Question: I'm using JQuery Validation on my form, and I'm trying to get the input elements to show a red border if the input is invalid, and also show the error message underneath the appropriate input element.
My HTML code is basically this:
'''
<div id="formContainer">
<form id="mainForm" action="action.php" method="post">
<input class="formTextBox" type="url" name="website" placeholder="website" required />
<input class="formTextBox" type="email" name="email" placeholder="e-mail" required />
<button type="submit" class="buttonForm" id="submitBtn"> <span id="buttonContent">Snapshot my site</span> </button>
</form>
</div>
'''
I've tried adding specific DIVs after the form (still in #formContainer), that will get populated with the error using the 'errorPlacement' option. Inside the function I check the element's name attribute, and append the error to its corresponding div... but when I continue typing, or clicking between inputs, the error message keeps repeating and repeating and no error ever gets cleared (I see the same error message many times, one underneath the other).
I've tried putting each input element inside its own div (with a fixed width), and set the 'errorElement' to DIV, so when JQuery Validation creates that new div and appends it next to the input element, it will get pushed underneath... but that caused some design issues, and I'd prefer the 2 error containers to be in the #formContainer div (and it seems a little bit wonky to do it that way).
Also, what do I do if need to style both the error on the input element, and the error message DIVs?
Here's a little illustration of what I had in mind:

Thanks!
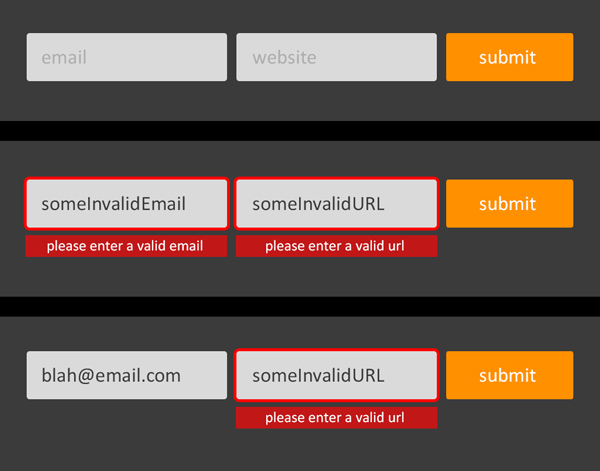
Answer: Try
'''
<div id="formContainer">
<form id="mainForm" action="action.php" method="post" novalidate>
<div class="input-control">
<input class="formTextBox" type="url" name="website" placeholder="website" required />
</div>
<div class="input-control">
<input class="formTextBox" type="email" name="email" placeholder="e-mail" required />
</div>
<button type="submit" class="buttonForm" id="submitBtn"> <span id="buttonContent">Submit</span>
</button>
</form>
</div>
'''
then
'''
#formContainer {
vertical-align: top;
}
.input-control {
display: inline-block;
vertical-align: top;
}
div.error {
display: block;
background-color: red;
color: white;
}
input.error {
border: 1px solid red;
}
.formTextBox {
width: 210px;
background-color: white;
color: black;
}
'''
and
'''
jQuery(function ($) {
var validator = $('#mainForm').validate({
rules: {},
messages: {},
errorElement: "div"
});
});
'''
Demo: <URL>